I will show an image sequence of human cooking. I have annotated the images with numbered circles. Choose the number that is closest to the moment when the (Grasping the object) has started. You are a five-time world champion in this game. Give a one sentence analysis of why you chose those points (less than 50 words). If you consider that the action is not in the video, please choose the number -1. Provide your answer at the end in a json file of this format: {"points": []}
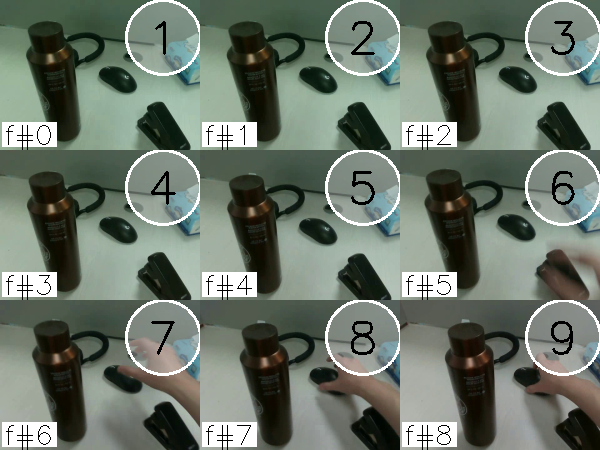
Frame 9 shows the clearest moment of hand-object contact.
{"points": [9]}